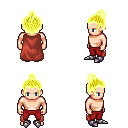
a pixel art fantasy rpg character, male body template, human, light skin, maroon cape, red pants, gold short topknot hairstyle, metal boots, four views (front, back, left, right), 2x2 character sprite sheet, small pixel art, hard edges, no anti-aliasing